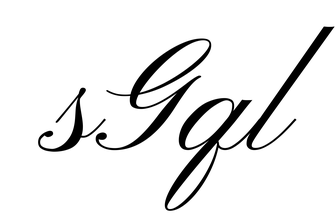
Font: PinyonScript-Regular